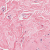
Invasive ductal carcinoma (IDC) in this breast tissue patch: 0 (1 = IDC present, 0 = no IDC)